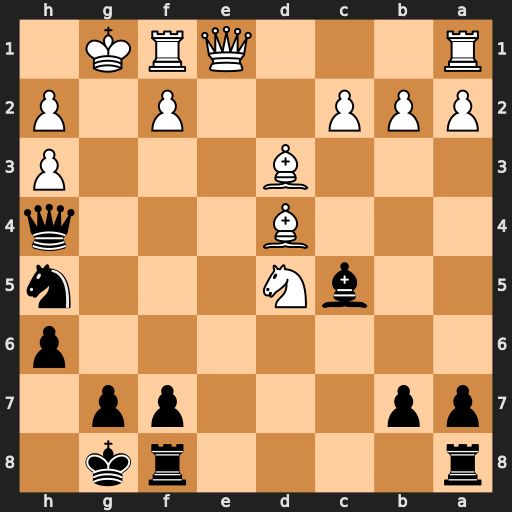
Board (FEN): r4rk1/pp3pp1/7p/2bN3n/3B3q/3B3P/PPP2P1P/R3QRK1
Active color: b
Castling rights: -
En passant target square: -
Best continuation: Qg5+ Kh1 Qxd5+ Qe4 Qxe4+ Bxe4 Bxd4